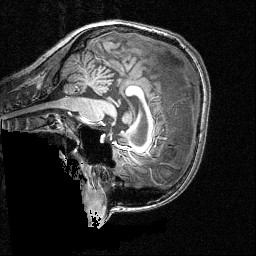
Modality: T1w
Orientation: sagittal
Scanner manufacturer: siemens
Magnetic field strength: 3 T
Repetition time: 1.54 s
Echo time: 0.00304 s